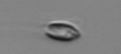
Label: Chrysochromulina